Aerial crown-view tile of a tropical tree (Barro Colorado Island, Panama), acquired 20241112:
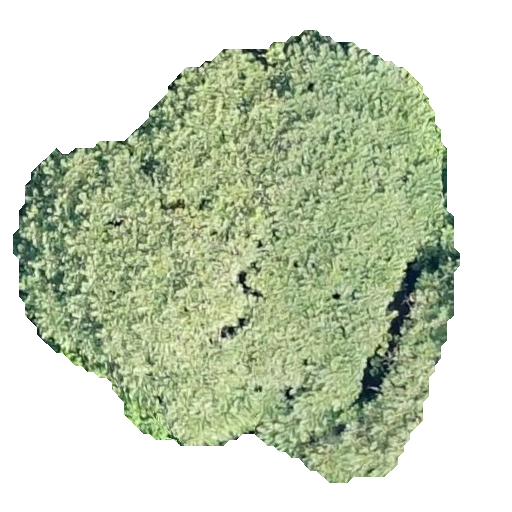
Species: Jacaranda copaia
GBIF accepted scientific name: Jacaranda copaia
Crown area: 221.784 m²